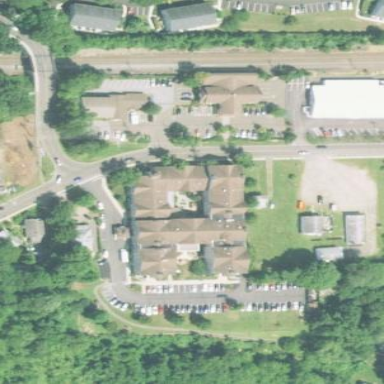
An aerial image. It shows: Building.